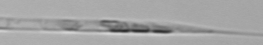
Label: Rhizosolenia